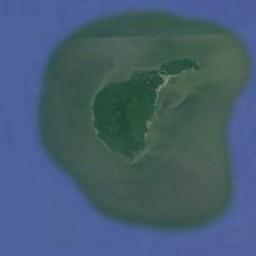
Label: island